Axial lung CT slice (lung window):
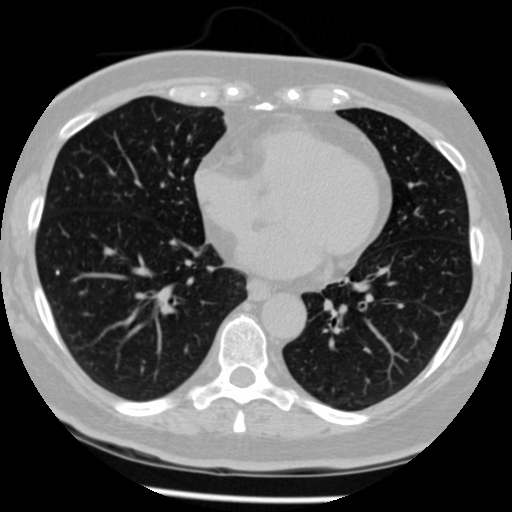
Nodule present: yes
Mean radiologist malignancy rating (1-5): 1